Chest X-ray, PA view. Patient: 41 years old, sex M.
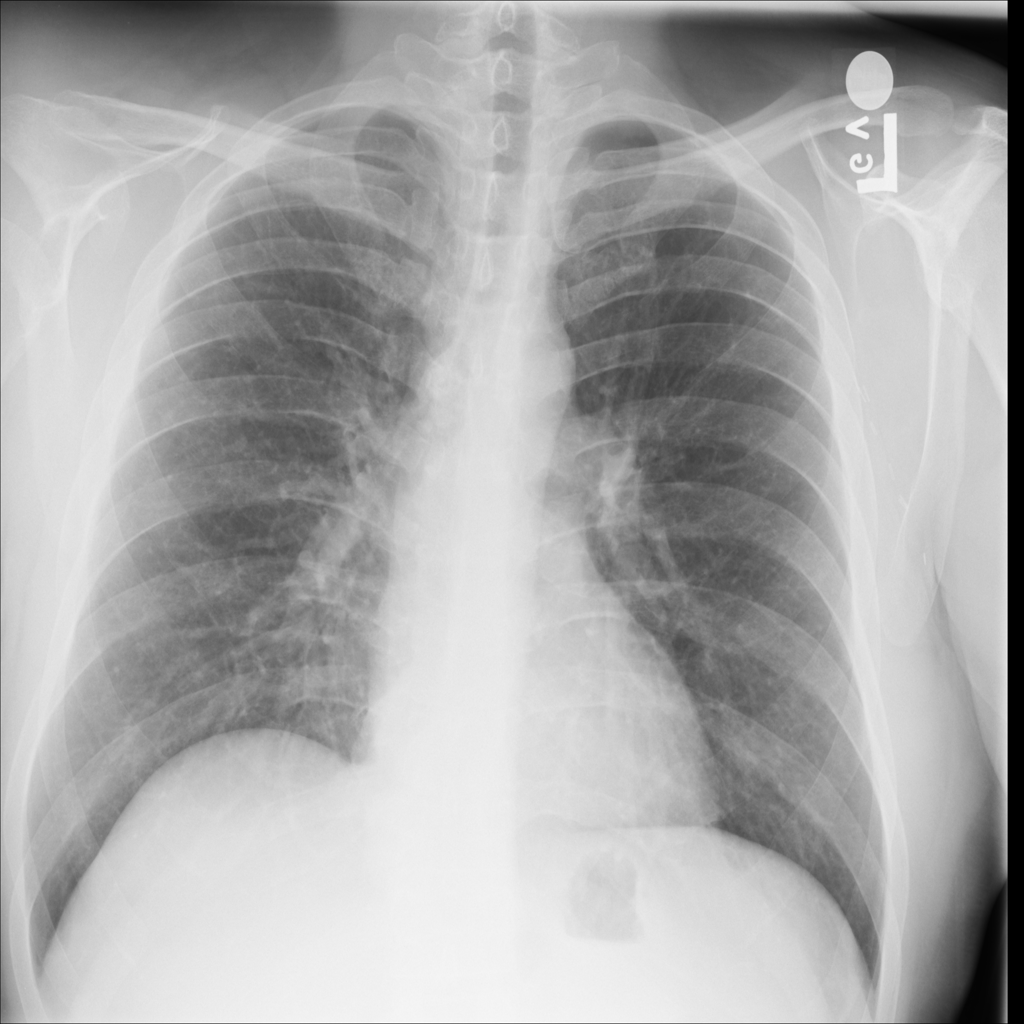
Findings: No Finding